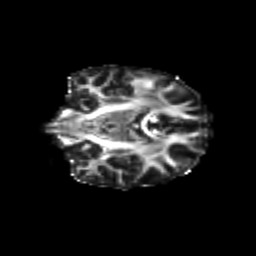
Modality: FA
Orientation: coronal
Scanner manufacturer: siemens
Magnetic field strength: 3 T
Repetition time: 9.2 s
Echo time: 0.084 s